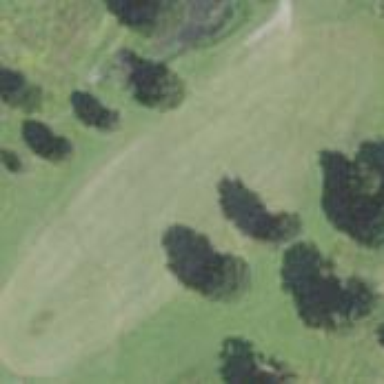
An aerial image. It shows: Golf fairway surrounded by grass.